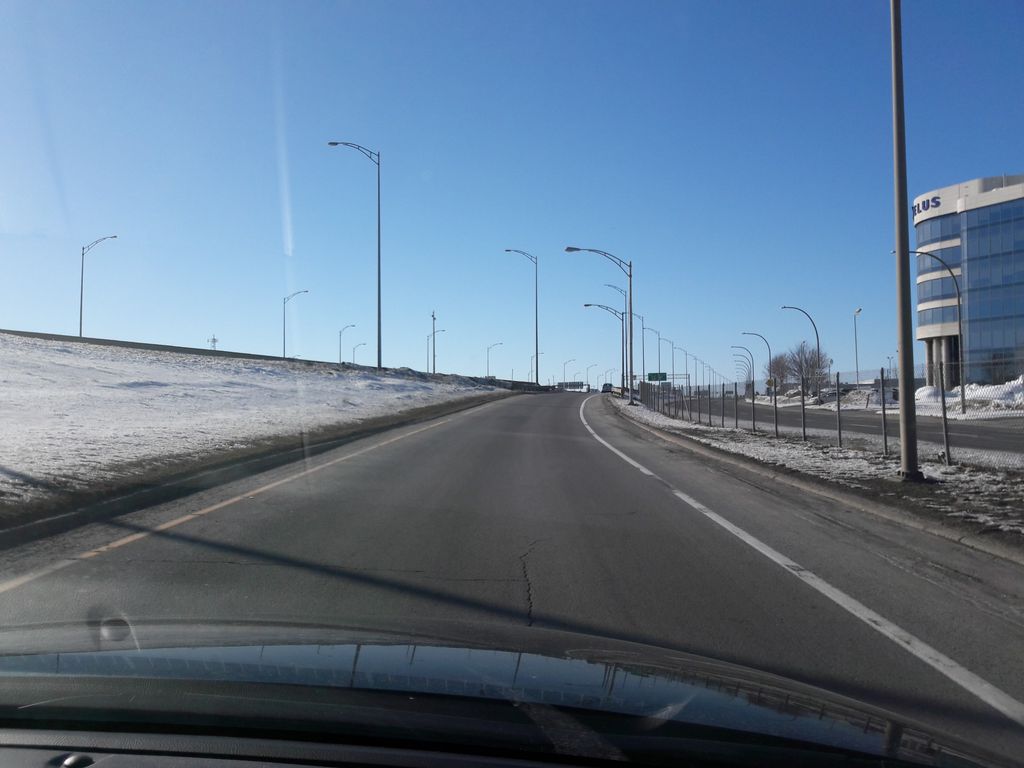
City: montreal